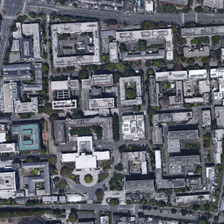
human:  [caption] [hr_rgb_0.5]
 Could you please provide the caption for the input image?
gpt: many buildings and some green trees are in a school .

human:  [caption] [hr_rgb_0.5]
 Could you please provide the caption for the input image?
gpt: many buildings and some green trees are in a school .

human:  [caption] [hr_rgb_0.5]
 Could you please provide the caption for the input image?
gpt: many buildings and some green trees are in a school .

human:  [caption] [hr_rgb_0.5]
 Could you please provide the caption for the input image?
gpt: many buildings and some green trees are in a school .

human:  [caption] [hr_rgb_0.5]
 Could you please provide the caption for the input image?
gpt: many buildings and some green trees are in a school .